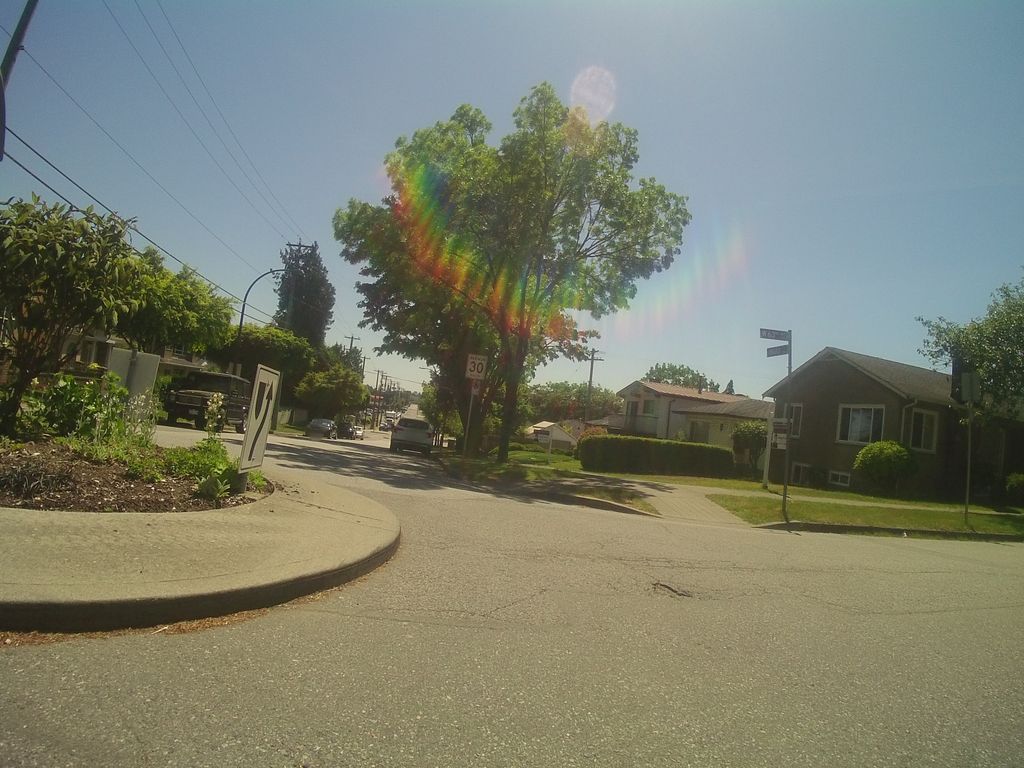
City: vancouver